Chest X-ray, AP view. Patient: 65 years old, sex M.
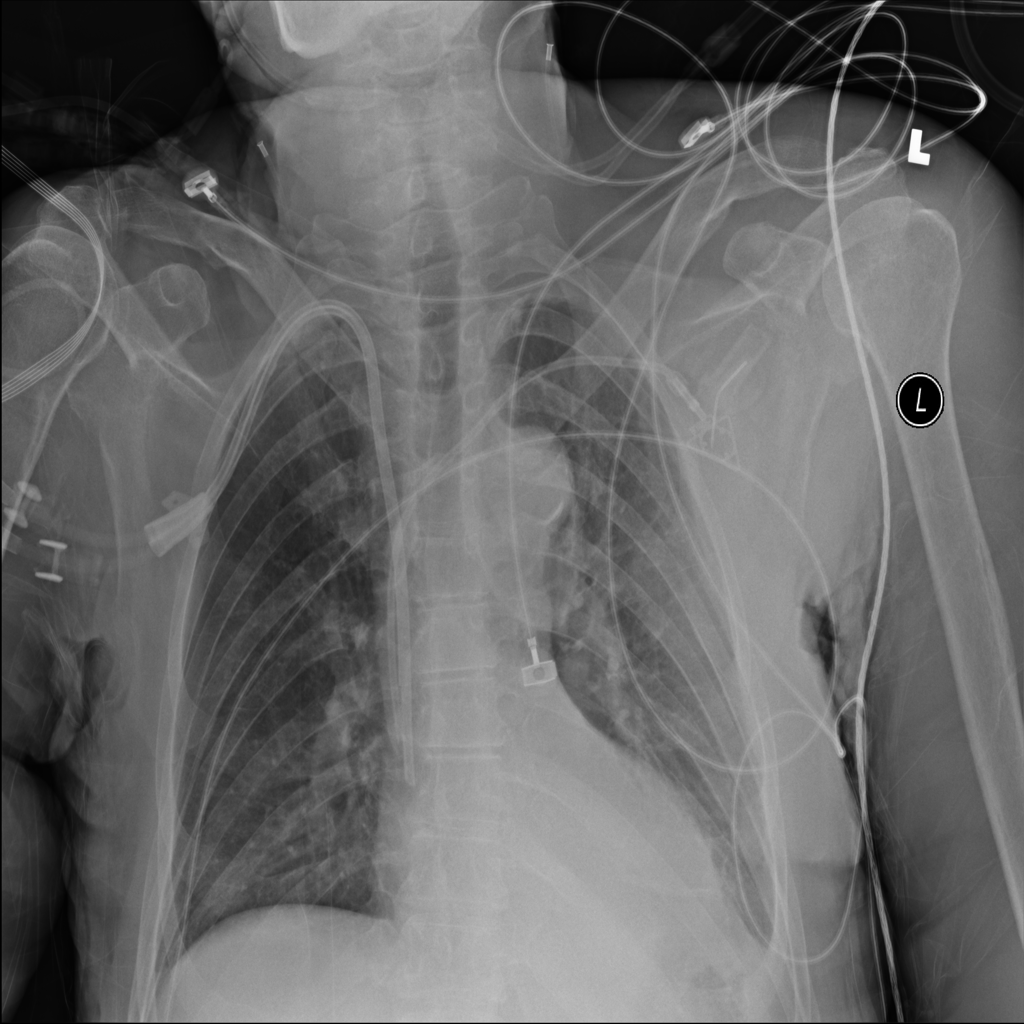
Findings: No Finding